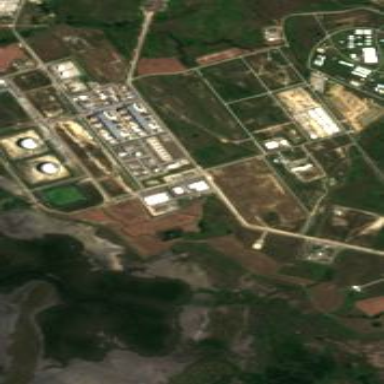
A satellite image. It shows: Industrial area with natural gas facility. The area is enclosed by fence.